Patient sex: F
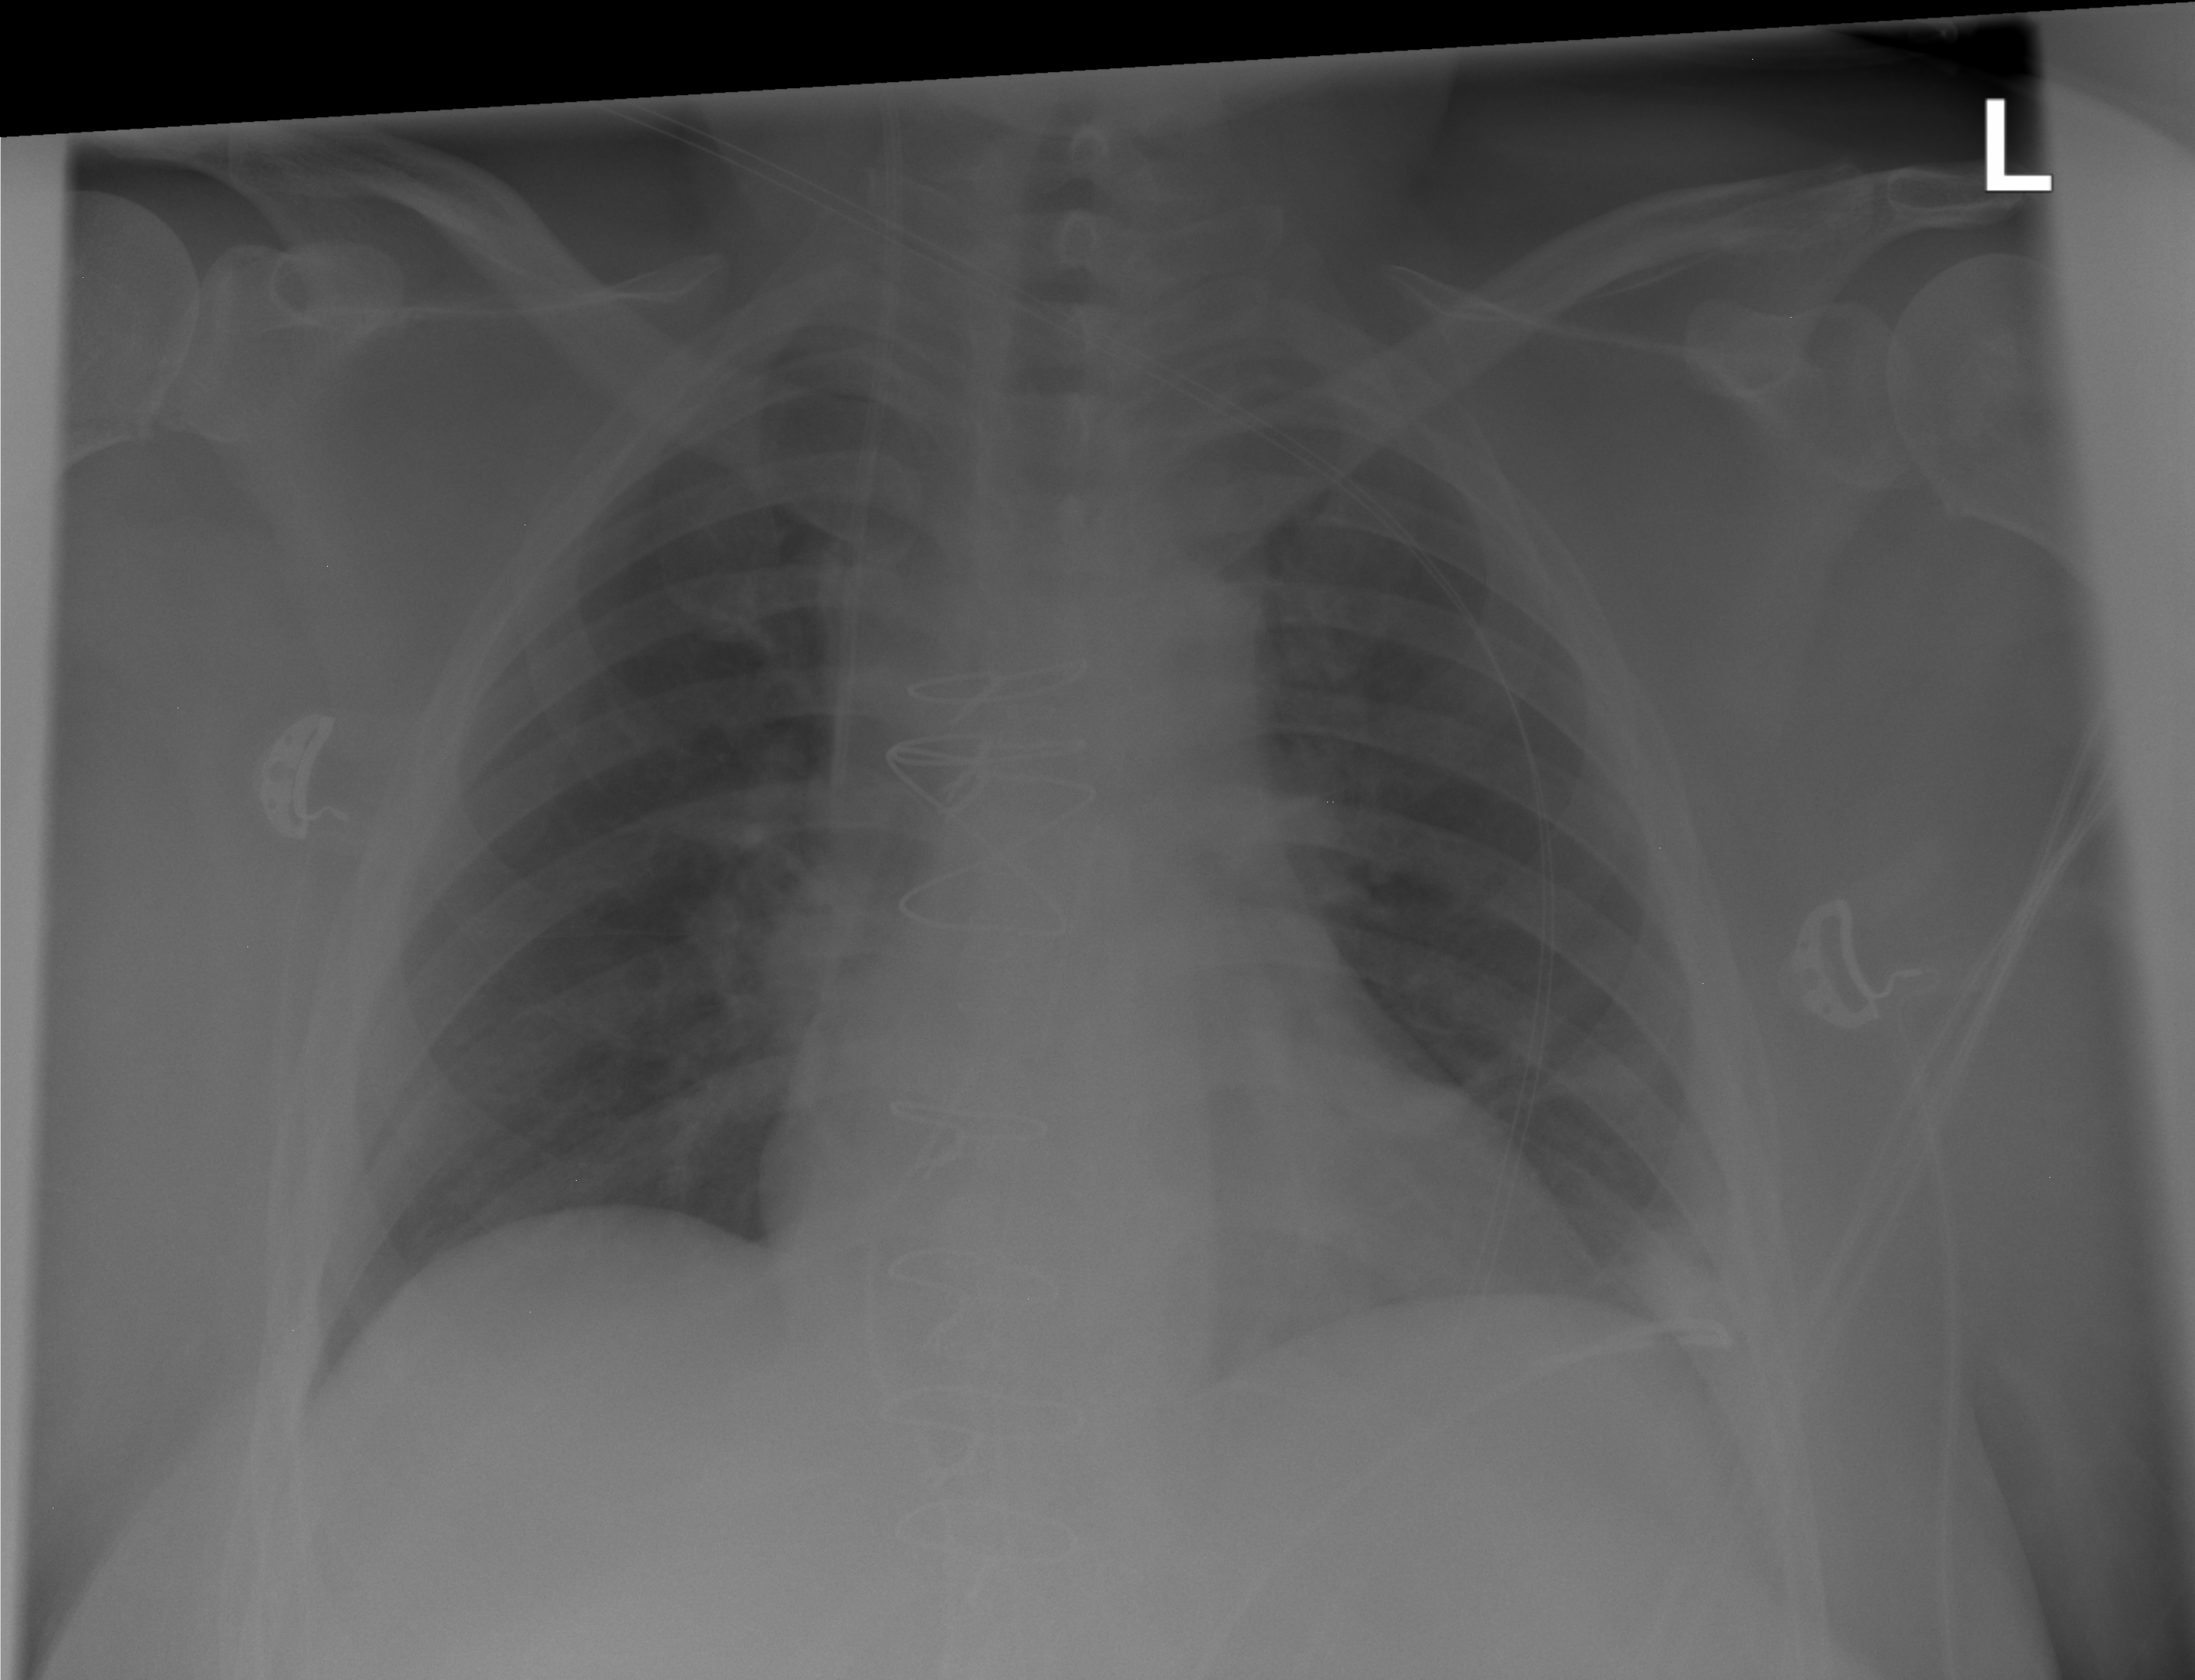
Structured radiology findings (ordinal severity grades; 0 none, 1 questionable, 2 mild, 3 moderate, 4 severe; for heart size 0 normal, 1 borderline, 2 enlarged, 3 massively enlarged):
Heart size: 0
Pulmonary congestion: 0
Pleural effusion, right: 0
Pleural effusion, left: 0
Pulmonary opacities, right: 0
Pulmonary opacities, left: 0
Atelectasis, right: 0
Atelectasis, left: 2